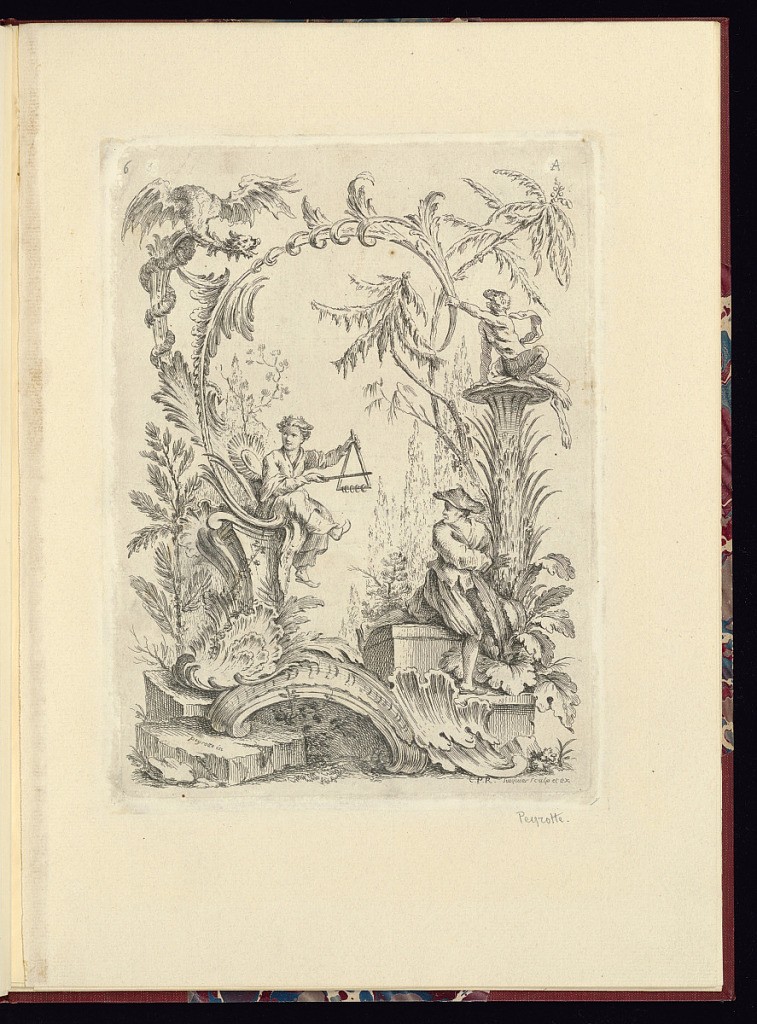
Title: Fantastical Garden with Figures
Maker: Alexis Peyrotte, French, 1699–1769
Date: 1738–49
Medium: Etching on paper
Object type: Print
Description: A fantastical garden scene with figures in Chinese style dress with chinoiserie style motifs. A figure sits on a pedestal while playing a triangle. Another figure to the right, holds a large plinth with leaves. A top the plinth a part-animal, part-male figure with the torso and arms of a man and the head and legs of an animal (possibly a sheep or a monkey) reaches out to hold a scrolling acanthus leaf ornament. Trees and rocaille ornament: shells, c-scrolls, scrolling leaves, and feathers surround the figures. A dragon in the upper left. The plate is signed and numbered.